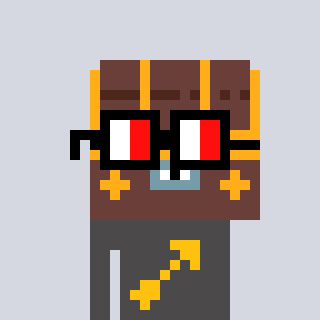
a pixel art character with square glasses with black frames and red eyes, a treasure chest-shaped head and a grayscale-colored body on a cool background